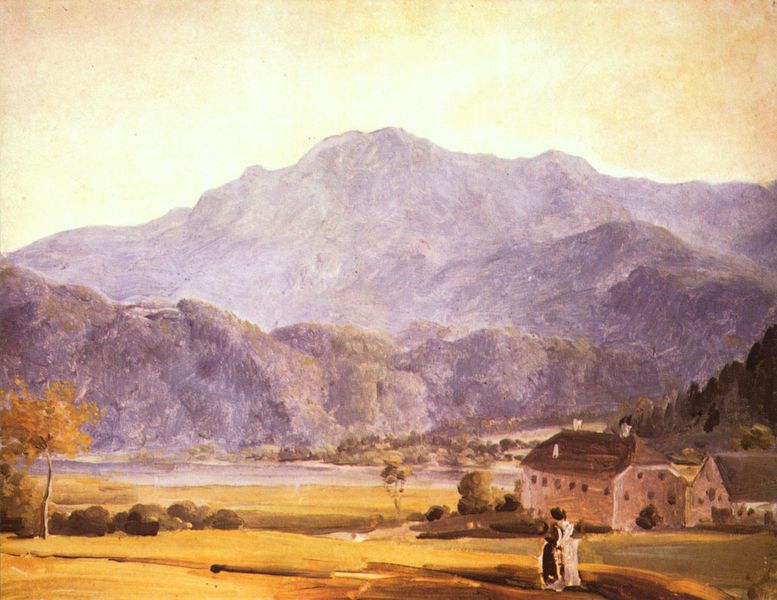
Titel: Landschaft mit Herzogstand und Heimgarten
Künstler: Johann Georg von Dillis
Standort: Bremen
Institution: Kunsthalle Bremen
Schlagwörter: baum, berg, blau, dunkel, felsen, gemälde, himmel, mann, schatten, wasser, weiß, wolken, aquarell, bäume, fluss, frauen, gelb, grün, landschaft, ocker, see, ufer, abend, braun, damen, femmes, fenster, frau, grau, hell, impressionisme, kleid, licht, orange, strasse, ausblick, blick, dach, dame, gebäude, gras, haus, weg, wiese, malerei, architektur, spitze, stein, öl, bach, birke, ebene, feld, felder, ferne, häuser, hügel, mühle, natur, busch, büsche, gebüsch, gewässer, pfad, sonne, sträucher, wege, wiesen, figur, kind, paar, pflanzen, tal, wald, bauern, kamin, schornstein, ruhig, sommer, acker, feldweg, getreide, laufen, nachmittag, berge, fels, gebirge, gipfel, hang, dorf, dächer, giebel, aue, bergkette, dunst, nebel, sonnenuntergang, violett, landschaftsmalerei, grenze, massiv, schlucht, bauernhof, herbst, hof, idylle, spazieren, tannen, querformat, jaune, vert, frauem, still, bauer, panorama, village, bayern, spaziergang, alpen, berggipfel, täler, sonnig, betrachten, maison, lac, wanderer, bauernhaus, höhenzug, gehöft, bergzug, licht und schatten, kluft, gebirgslandschaft, bergrücken, femme, lumière, arbre, soleil, ciel, foret, nature, paysage, peinture, fleuve, horizon, weise, bewaldet, bergsee, robe, alpes, eau, ferme, montagnes, bleu, montagne, bäurin, campagne, sone, maisons, calme, couple, costume, grenzen, geböude, arbres, romantique, chemin, herbe, impressionnisme, prairie, violet, automne, colline, tableau, mer, lumineux, rivière, goldgelb, bergblick, beau, rivage, lial, habitation, route, berchtesgaden, assise, promenade, siesig, volcan, roche, promeneurs, feldig, gebirgspanorama, montagnard, nbgfd, pré romantisme, vorabend, bauerhaus, plaine, personnage, mauve, agriculture, chaumière, crique, l'eau, chalais, rural, butte, tranquille, tranquilité, soleiel, promener, mason, aqauarell, alpe